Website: bh-photo
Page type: receipt
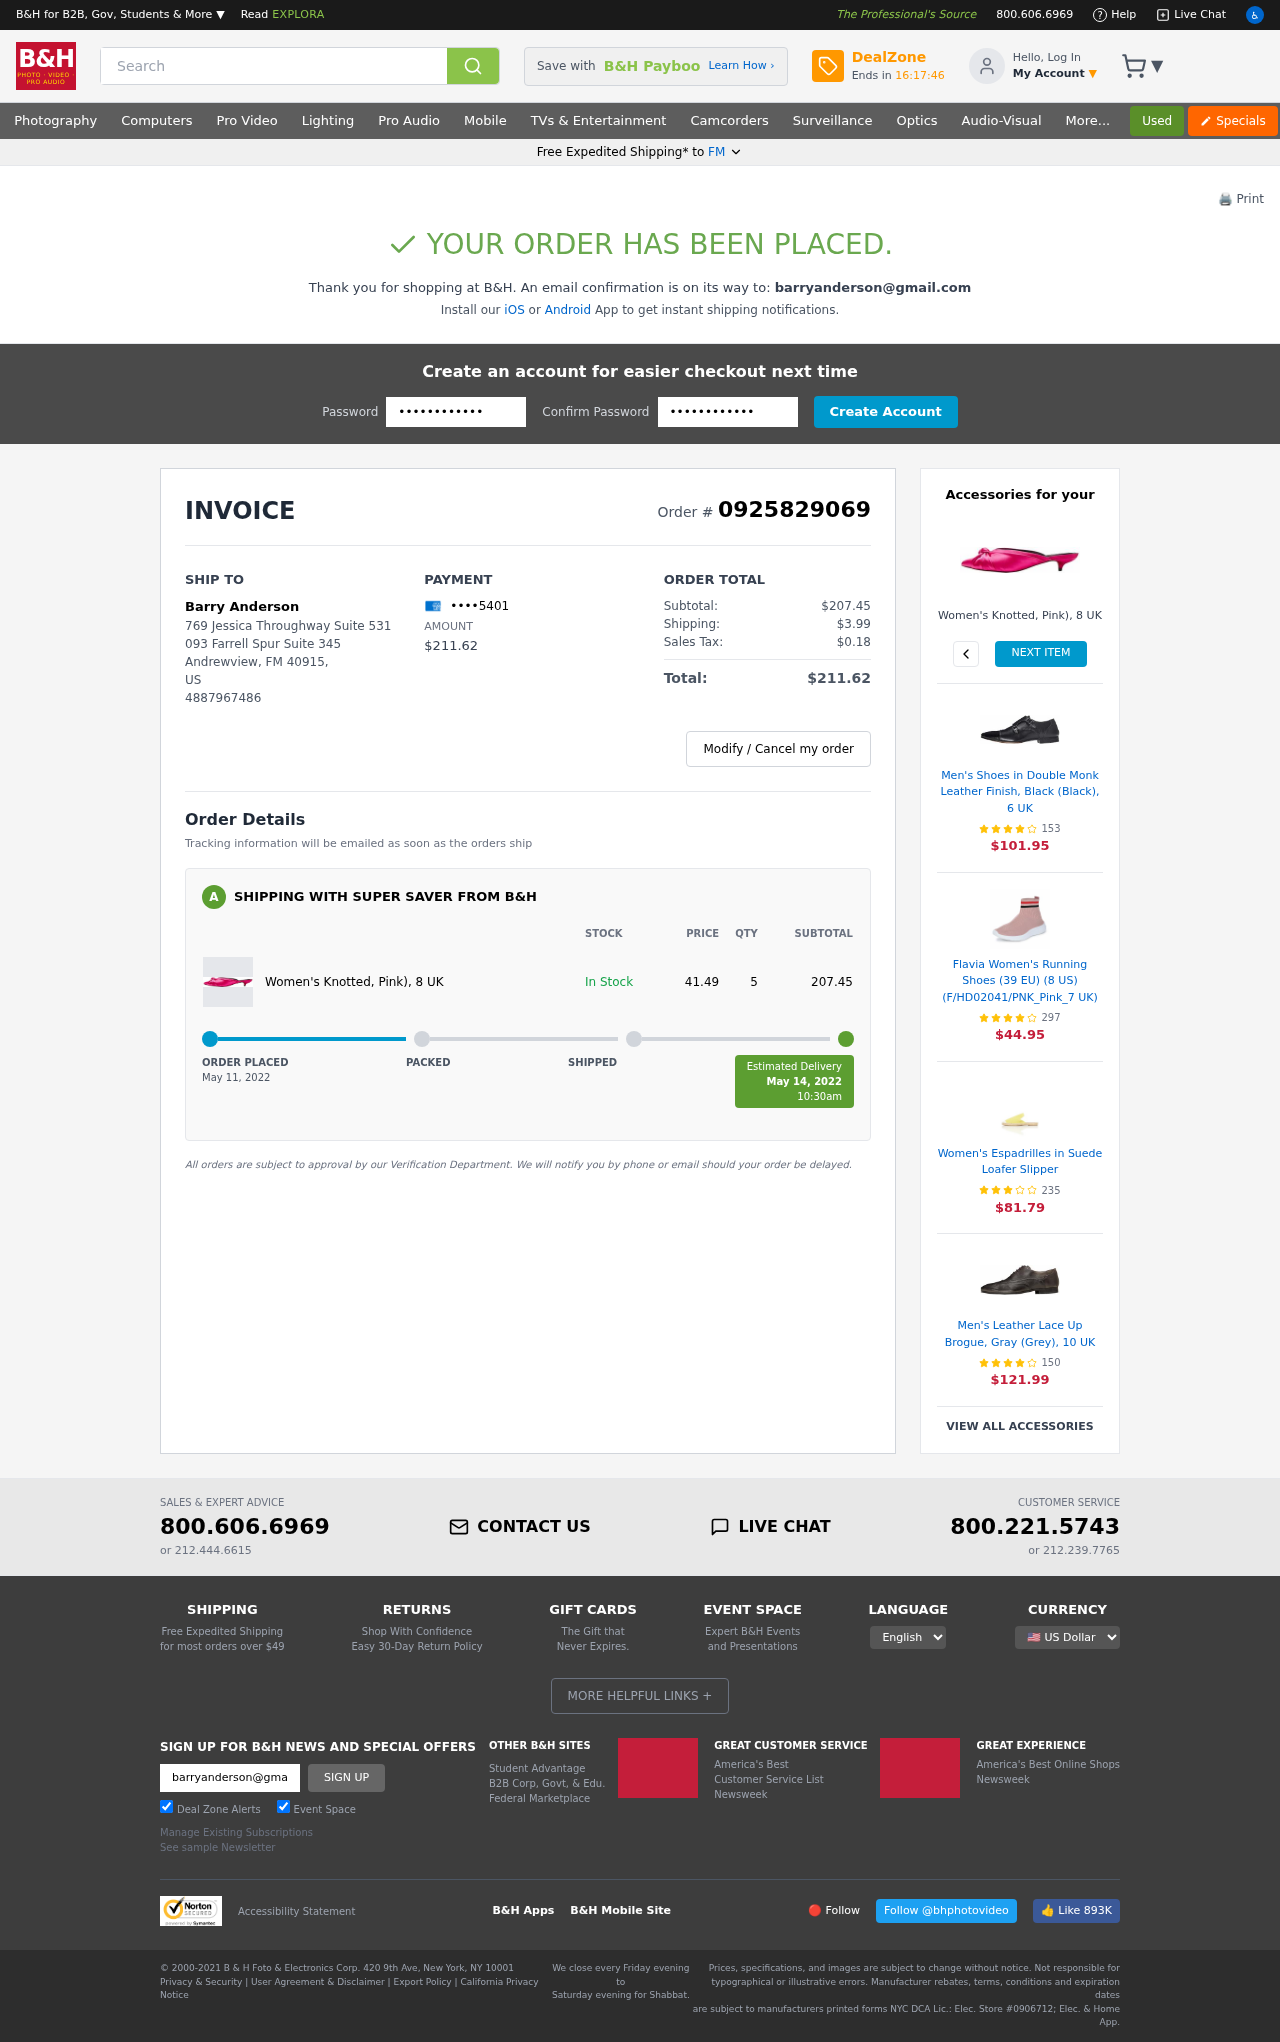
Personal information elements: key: PII_CARD_LAST4
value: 5401
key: PII_CITY
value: Andrewview
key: PII_EMAIL
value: barryanderson@gmail.com
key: PII_FULLNAME
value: Barry Anderson
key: PII_PHONE
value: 4887967486
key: PII_POSTCODE
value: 40915
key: PII_STATE
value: FM
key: PII_STATE_ABBR
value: FM
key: PII_STREET
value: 769 Jessica Throughway Suite 531
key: PII_STREET2
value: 093 Farrell Spur Suite 345
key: PII_COUNTRY_CODE
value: US
Product elements: key: PRODUCT1_NAME
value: Women's Knotted, Pink), 8 UK
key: PRODUCT1_PRICE
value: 41.49
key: PRODUCT1_QUANTITY
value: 5
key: PRODUCT1_NAME2
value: Women's Knotted, Pink), 8 UK
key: PRODUCT2_NAME
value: Men's Shoes in Double Monk Leather Finish, Black (Black), 6 UK
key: PRODUCT2_NUM_RATINGS
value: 153
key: PRODUCT2_PRICE
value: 101.95
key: PRODUCT3_NAME
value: Flavia Women's Running Shoes (39 EU) (8 US) (F/HD02041/PNK_Pink_7 UK)
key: PRODUCT3_NUM_RATINGS
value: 297
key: PRODUCT3_PRICE
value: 44.95
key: PRODUCT4_NAME
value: Women's Espadrilles in Suede Loafer Slipper
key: PRODUCT4_NUM_RATINGS
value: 235
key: PRODUCT4_PRICE
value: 81.79
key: PRODUCT5_NAME
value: Men's Leather Lace Up Brogue, Gray (Grey), 10 UK
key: PRODUCT5_NUM_RATINGS
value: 150
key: PRODUCT5_PRICE
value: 121.99
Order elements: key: ORDER_ID
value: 0925829069
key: ORDER_TOTAL
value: $211.62
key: ORDER_SUBTOTAL
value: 207.45
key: ORDER_SUBTOTAL
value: $207.45
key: ORDER_SHIPPING_COST
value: $3.99
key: ORDER_TAX
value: $0.18
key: ORDER_DATE
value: May 11, 2022
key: ORDER_DELIVERY_DATE
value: May 14, 2022
Search elements: key: HEADER_SEARCH
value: Search